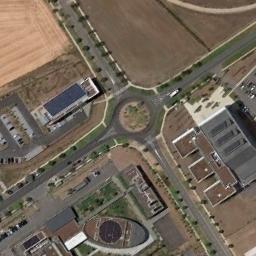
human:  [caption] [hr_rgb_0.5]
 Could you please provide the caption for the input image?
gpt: There are several moving vehicles on the road at the roundabout, And there are some buildings and a large area of ​​farmland around the roundabout .

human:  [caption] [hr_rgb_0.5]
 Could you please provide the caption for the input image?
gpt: Several buildings are next to the roundabout .

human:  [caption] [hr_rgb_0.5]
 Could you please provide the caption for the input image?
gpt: The roundabout with four exits and entrances is surrounded by some buildings and a clearing .

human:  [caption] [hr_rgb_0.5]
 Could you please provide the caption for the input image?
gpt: The roundabout is on the bare land next to buildings .

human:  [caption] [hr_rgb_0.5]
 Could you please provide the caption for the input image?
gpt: There are some buildings and farmlands around the roundabout .